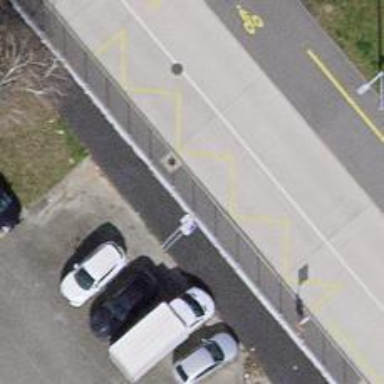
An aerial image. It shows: Sidewalk made of asphalt leading to platform for public transport.